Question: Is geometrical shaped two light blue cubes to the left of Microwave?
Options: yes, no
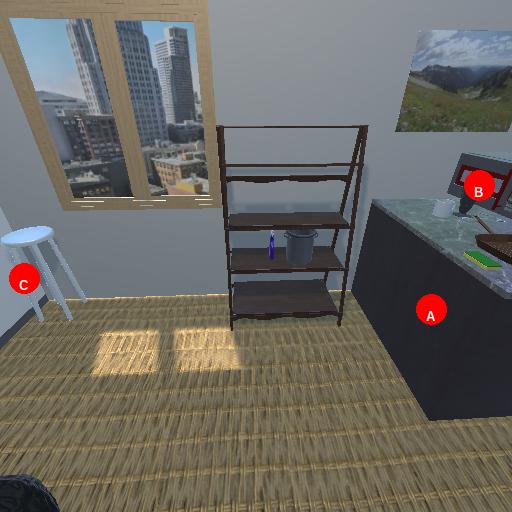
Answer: yes